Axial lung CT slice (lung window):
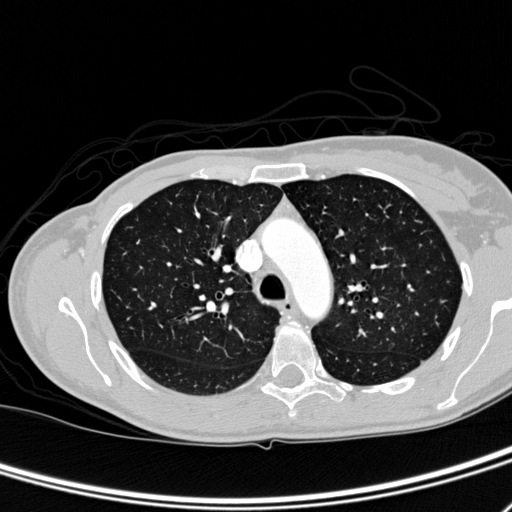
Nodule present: no